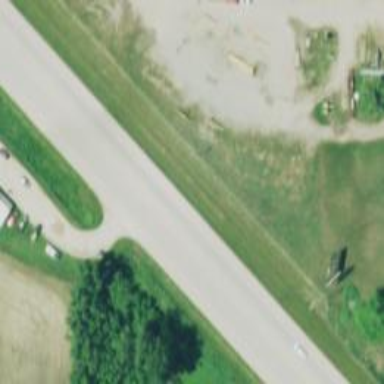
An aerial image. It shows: Trunk highway.